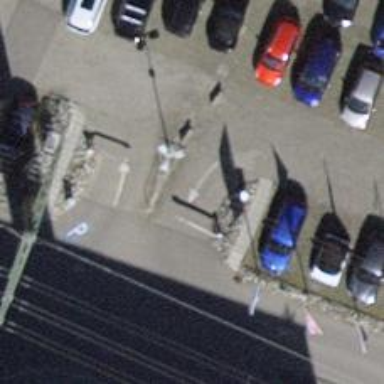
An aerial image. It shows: Lift gate barrier.